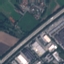
Label: Highway